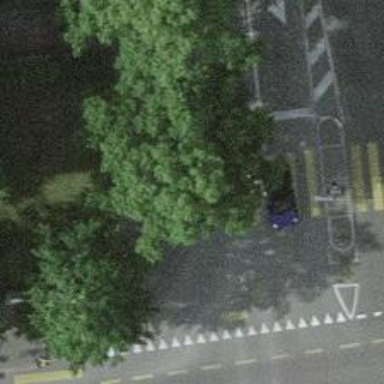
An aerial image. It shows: Kerb serving as barrier.